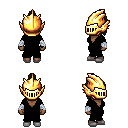
a pixel art fantasy rpg character, female body template, human, dark skin, black robe, gold greaves, raven long topknot hairstyle, gold helm, white cloth bandages, white slippers, four views (front, back, left, right), 2x2 character sprite sheet, small pixel art, hard edges, no anti-aliasing